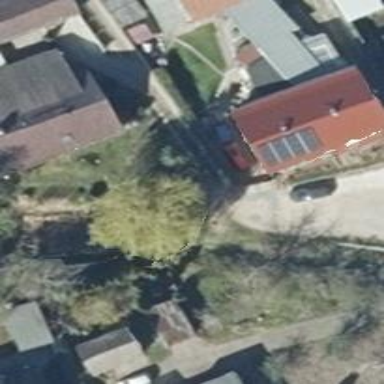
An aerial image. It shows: Driveway.